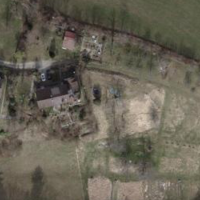
EUNIS habitat code: 44
Species observed at this site:
Silphium perfoliatum